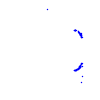
Particle: proton